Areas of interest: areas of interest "Fenghuang Park"
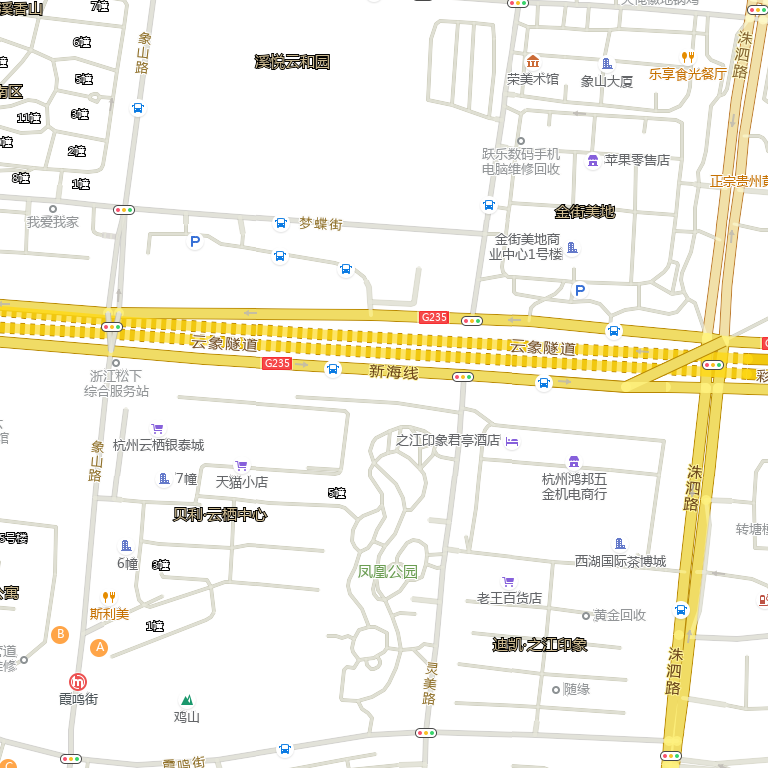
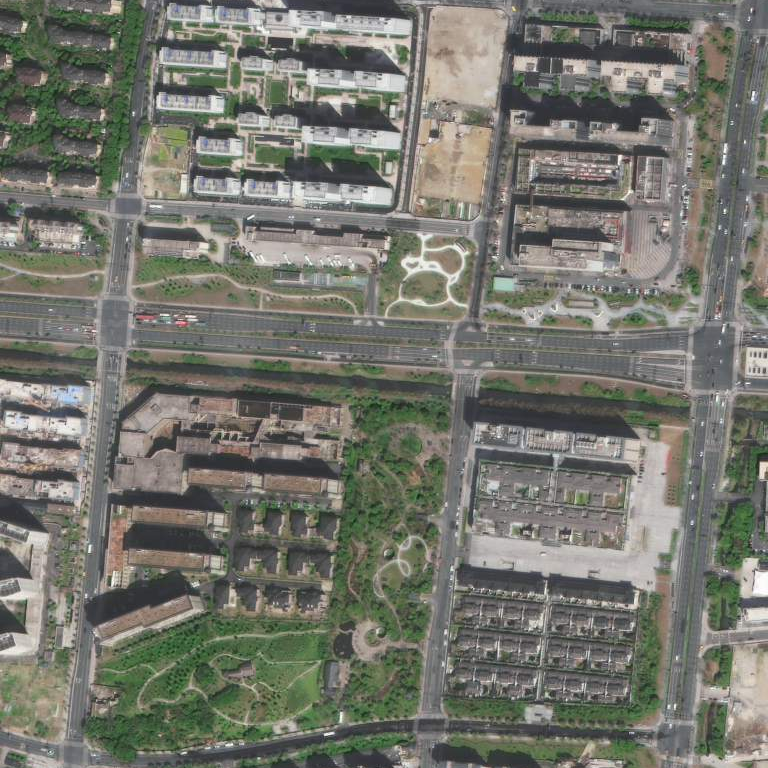